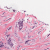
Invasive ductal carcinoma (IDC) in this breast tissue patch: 1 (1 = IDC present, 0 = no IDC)